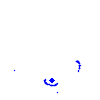
Particle: kaon